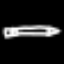
Label: pencil